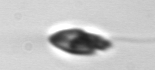
Label: Katodinium_or_Torodinium